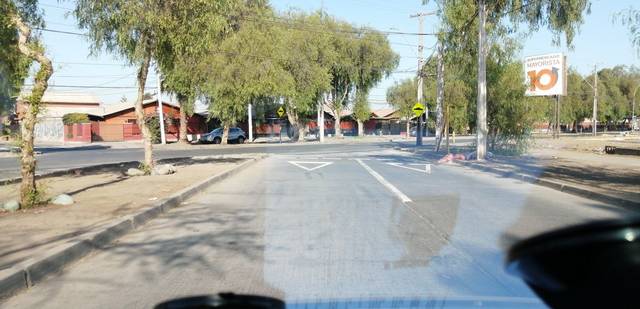
Region: Chile
Coordinates: -33.457, -70.744